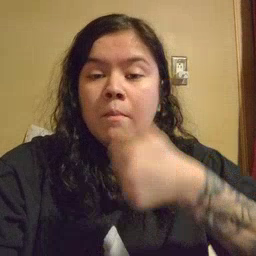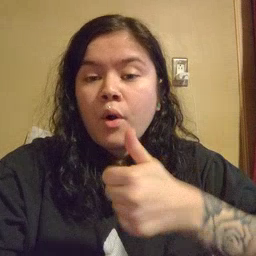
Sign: tomorrow